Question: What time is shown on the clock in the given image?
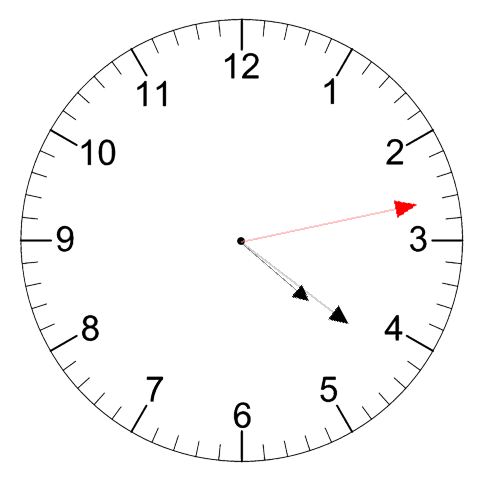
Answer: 04:21:13